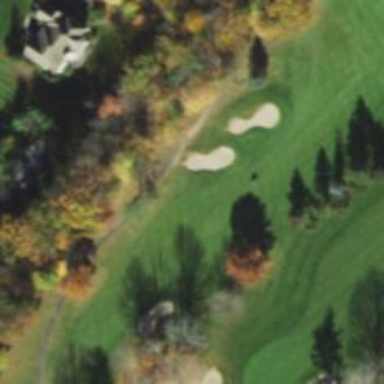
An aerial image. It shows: Golf hole.